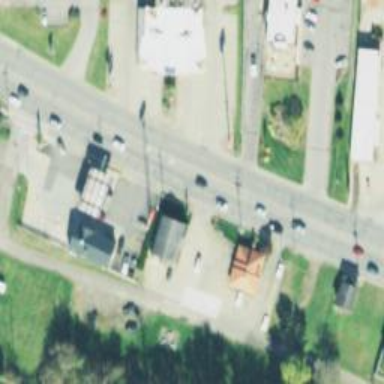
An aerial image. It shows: Unmarked road crossing.